Interaction volume radius: 10 \u00c5
Interaction volume height: 50 \u00c5
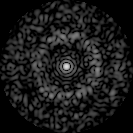
Disorder parameter: 0.827